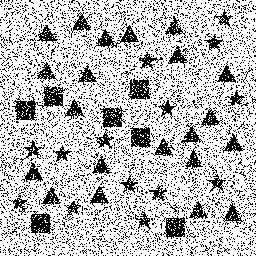
Squares: 7
Triangles: 21
Stars: 14
Total shapes: 42